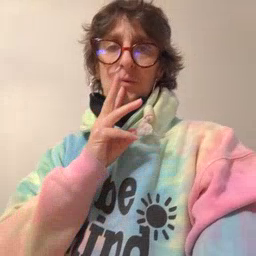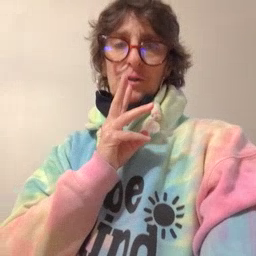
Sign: water